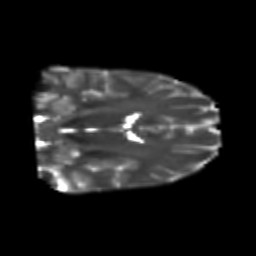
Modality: T2w
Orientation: coronal
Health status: healthy
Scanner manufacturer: philips
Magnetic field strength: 3 T
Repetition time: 6.964 s
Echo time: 0.092 s